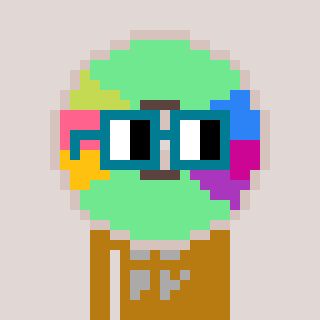
a pixel art character with square dark green glasses, a cd-shaped head and a gold-colored body on a warm background